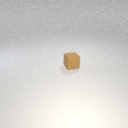
small brown rubber cube